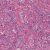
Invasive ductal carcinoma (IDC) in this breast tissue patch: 1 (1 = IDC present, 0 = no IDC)